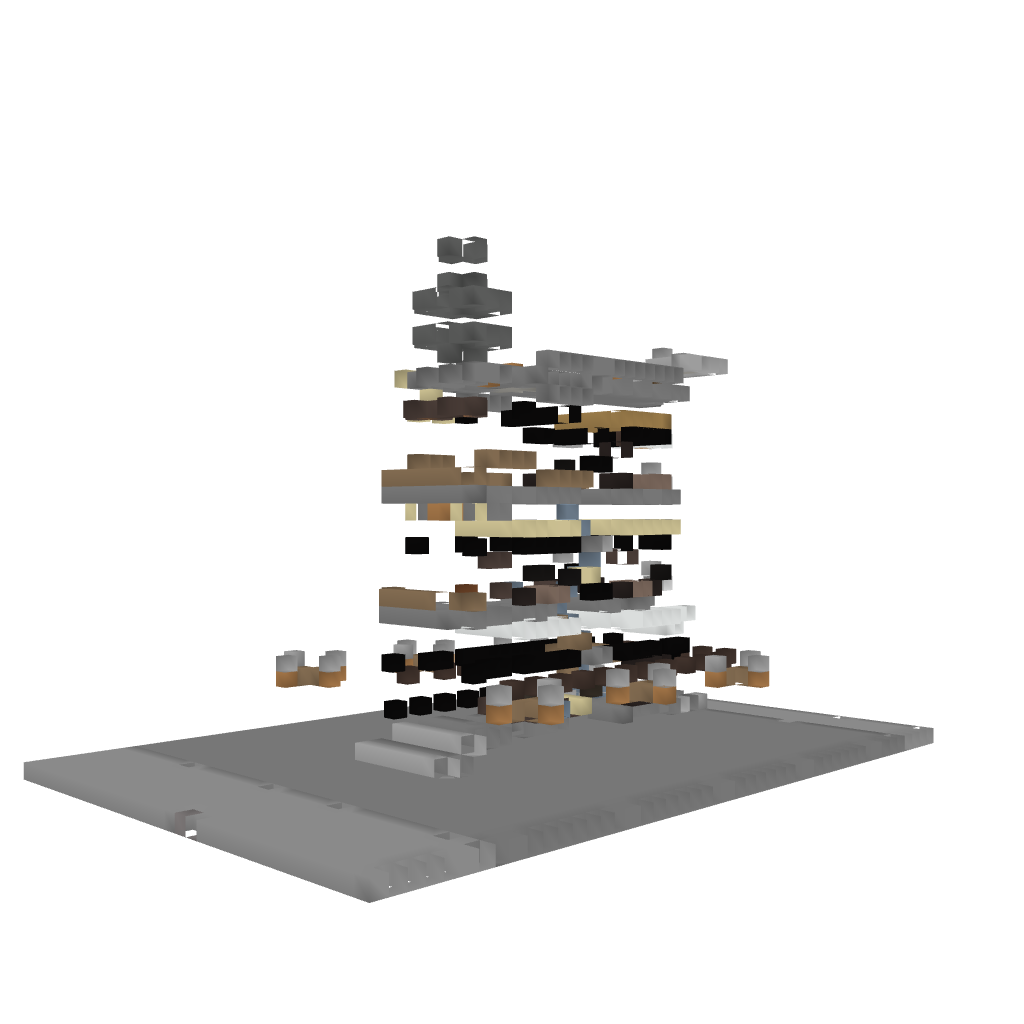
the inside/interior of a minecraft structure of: Vietnamese (TPHCM) House